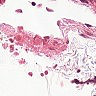
Metastatic tissue present: no